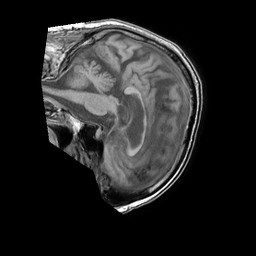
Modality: T1w
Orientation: sagittal
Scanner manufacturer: philips
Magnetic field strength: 1.5 T
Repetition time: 0.1846 s
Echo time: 0.001823 s